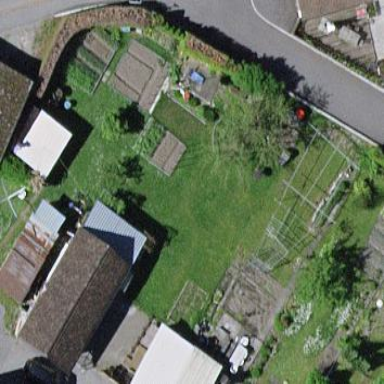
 designed for leisure activities on land."